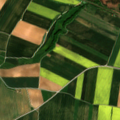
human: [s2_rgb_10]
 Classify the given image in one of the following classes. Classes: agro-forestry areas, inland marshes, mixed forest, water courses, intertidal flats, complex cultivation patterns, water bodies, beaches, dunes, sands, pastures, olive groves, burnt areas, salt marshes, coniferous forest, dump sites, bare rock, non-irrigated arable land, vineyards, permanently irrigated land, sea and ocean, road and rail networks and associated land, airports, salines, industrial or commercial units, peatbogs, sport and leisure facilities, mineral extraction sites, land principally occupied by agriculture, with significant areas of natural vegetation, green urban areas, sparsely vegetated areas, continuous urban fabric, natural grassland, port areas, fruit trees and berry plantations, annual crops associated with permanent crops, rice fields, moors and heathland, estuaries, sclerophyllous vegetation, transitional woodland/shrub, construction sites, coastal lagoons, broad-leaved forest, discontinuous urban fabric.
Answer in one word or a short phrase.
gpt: non-irrigated arable land, complex cultivation patterns, land principally occupied by agriculture, with significant areas of natural vegetation